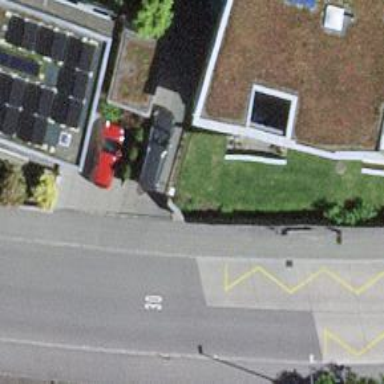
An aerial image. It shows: Platform for public transport on the road.